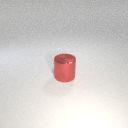
large red metal cylinder